Question: I have created an XCode project through Unity in order to build for iOS, and the build succeeds with a few warnings, but there is nothing in the build folder. It takes a few minutes to build, so it seems like it's doing something, but nothing is there.
When I deleted the empty placeholder build folders that come with the Unity-generated XCode project just to see if it creates anything, the build folder does not even get created. I have tried changing the bundle identifiers in Unity and on my provisioning profiles to match each other, but it hasn't helped.
I am building for Generic iOS Device as opposed to an actual Device connected to my Mac. Is that part of the issue?

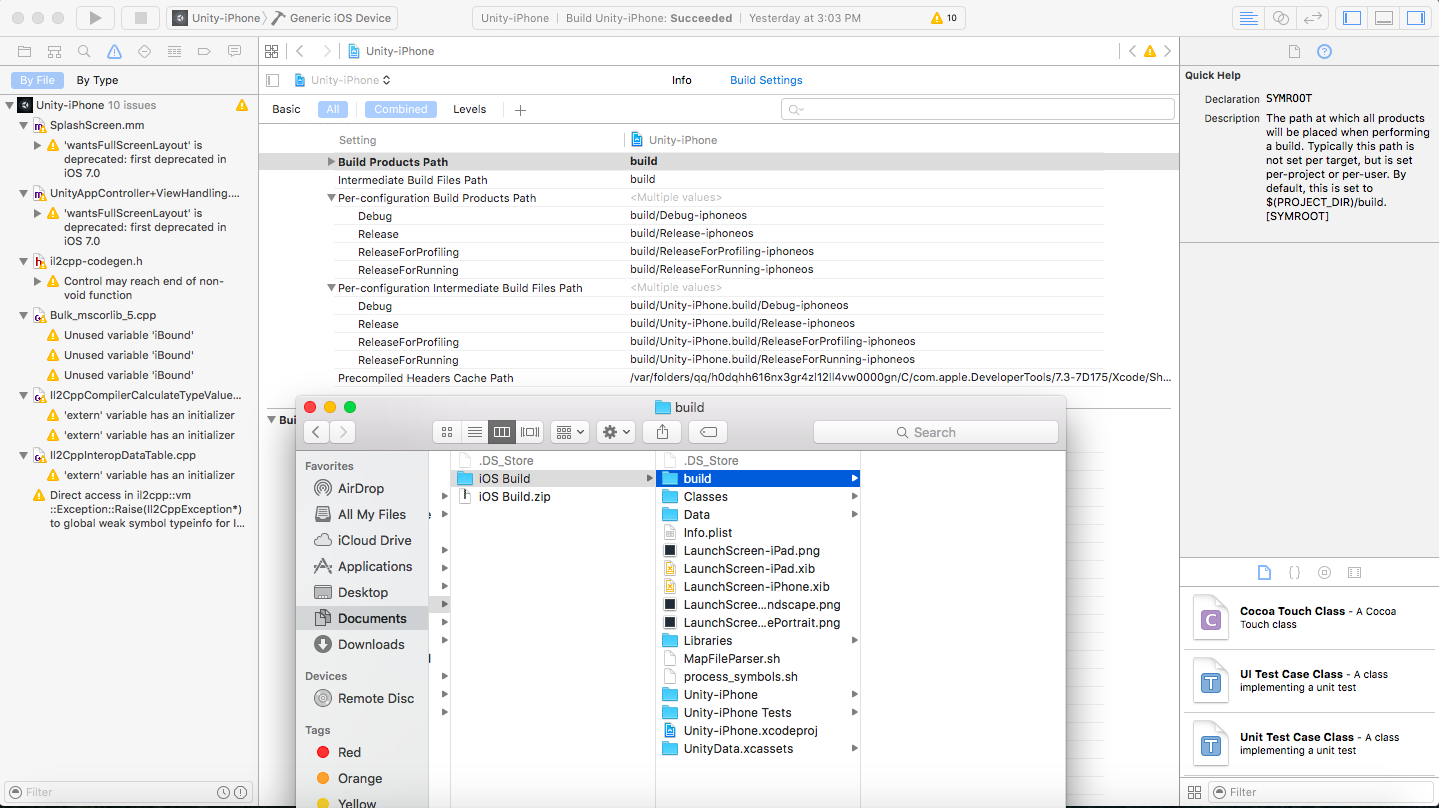
Answer: Jean Luc answered this question, but he wrote a comment, so I am posting it here for clarity:
you build the binary through Product > Archive, after building the Organizer Windows appears where you can export a binary either for ad hoc or app store deployment